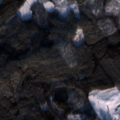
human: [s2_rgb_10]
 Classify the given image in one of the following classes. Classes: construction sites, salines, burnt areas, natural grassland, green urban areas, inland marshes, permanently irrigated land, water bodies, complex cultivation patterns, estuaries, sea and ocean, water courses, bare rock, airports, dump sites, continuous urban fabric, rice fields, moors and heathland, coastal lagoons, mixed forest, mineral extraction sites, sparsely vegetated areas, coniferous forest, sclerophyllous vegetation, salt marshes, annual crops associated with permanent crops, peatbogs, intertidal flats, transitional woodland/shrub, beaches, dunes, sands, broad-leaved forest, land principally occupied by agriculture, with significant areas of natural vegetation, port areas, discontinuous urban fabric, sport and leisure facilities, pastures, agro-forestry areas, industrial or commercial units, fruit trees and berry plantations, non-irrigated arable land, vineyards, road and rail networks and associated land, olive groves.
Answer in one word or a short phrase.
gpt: land principally occupied by agriculture, with significant areas of natural vegetation, coniferous forest, mixed forest, transitional woodland/shrub